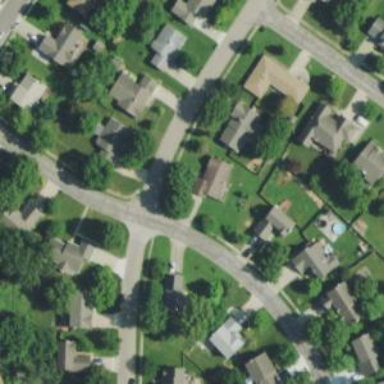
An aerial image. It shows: Residential area consisting of single-family homes.